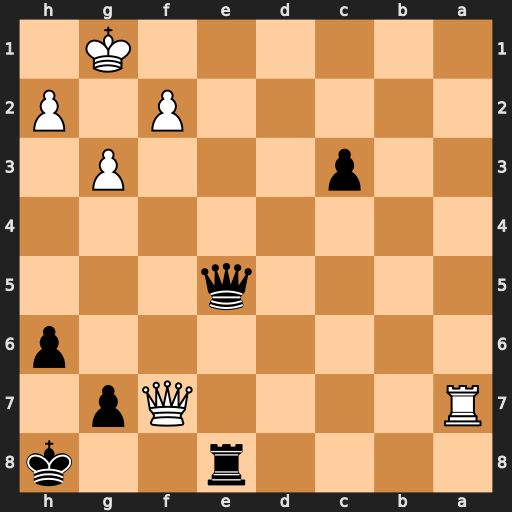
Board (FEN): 4r2k/R4Qp1/7p/4q3/8/2p3P1/5P1P/6K1
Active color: b
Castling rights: -
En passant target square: -
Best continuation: c2 Rc7 Qxc7 Qxc7 Re1+ Kg2 c1=Q Qd8+ Kh7